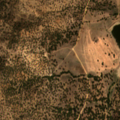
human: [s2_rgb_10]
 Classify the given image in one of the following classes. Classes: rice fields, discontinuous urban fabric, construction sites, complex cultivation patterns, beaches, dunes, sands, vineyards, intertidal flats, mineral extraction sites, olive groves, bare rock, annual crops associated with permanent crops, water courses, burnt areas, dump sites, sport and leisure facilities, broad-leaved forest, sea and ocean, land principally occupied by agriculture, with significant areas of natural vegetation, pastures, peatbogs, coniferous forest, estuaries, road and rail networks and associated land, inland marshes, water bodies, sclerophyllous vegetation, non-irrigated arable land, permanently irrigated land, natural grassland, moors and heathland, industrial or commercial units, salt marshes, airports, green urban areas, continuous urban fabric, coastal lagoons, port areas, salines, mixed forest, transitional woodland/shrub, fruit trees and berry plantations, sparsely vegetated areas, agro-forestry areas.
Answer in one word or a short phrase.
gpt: non-irrigated arable land, permanently irrigated land, agro-forestry areas